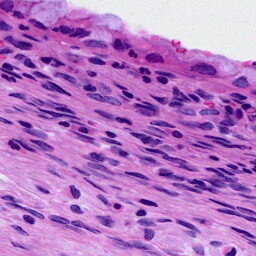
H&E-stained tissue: Cervix